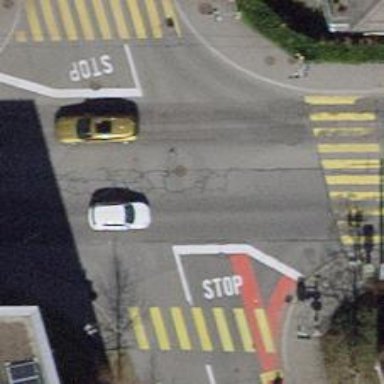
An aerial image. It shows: Road with traffic signals.